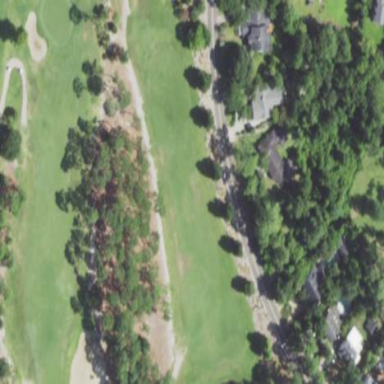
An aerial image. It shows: Grassy area designated as golf fairway.